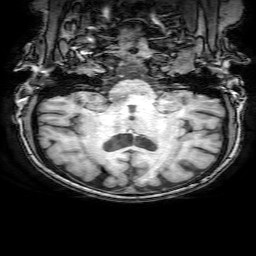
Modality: T1w
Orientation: sagittal
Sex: female
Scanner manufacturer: philips
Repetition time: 0.008185 s
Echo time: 0.00377 s